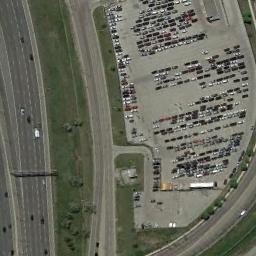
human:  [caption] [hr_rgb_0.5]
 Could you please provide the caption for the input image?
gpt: The parking lot with lots of cars arranged neatly in lines is surrounded by roads .

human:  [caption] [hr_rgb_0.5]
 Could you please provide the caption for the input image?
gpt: The parking lot is full of cars next to the grass .

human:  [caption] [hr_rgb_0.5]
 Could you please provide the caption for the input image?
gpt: There are numerous cars on the road beside the parking lot .

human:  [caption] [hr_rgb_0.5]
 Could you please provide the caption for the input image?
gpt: Seventy percent of the parking spaces in the parking lot are occupied .

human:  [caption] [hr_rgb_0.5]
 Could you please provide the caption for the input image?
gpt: There are green lawns beside the parking lot with many cars .